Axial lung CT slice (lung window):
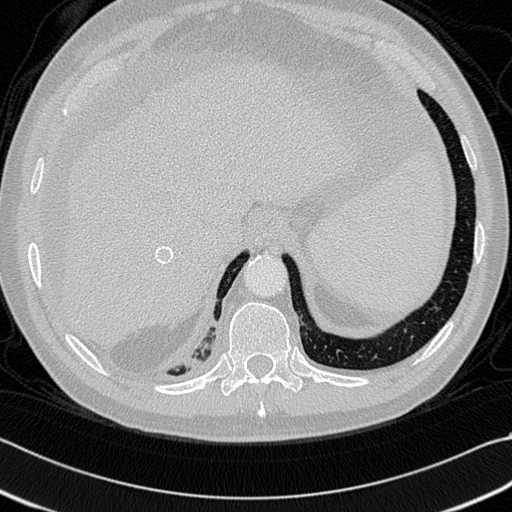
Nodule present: no